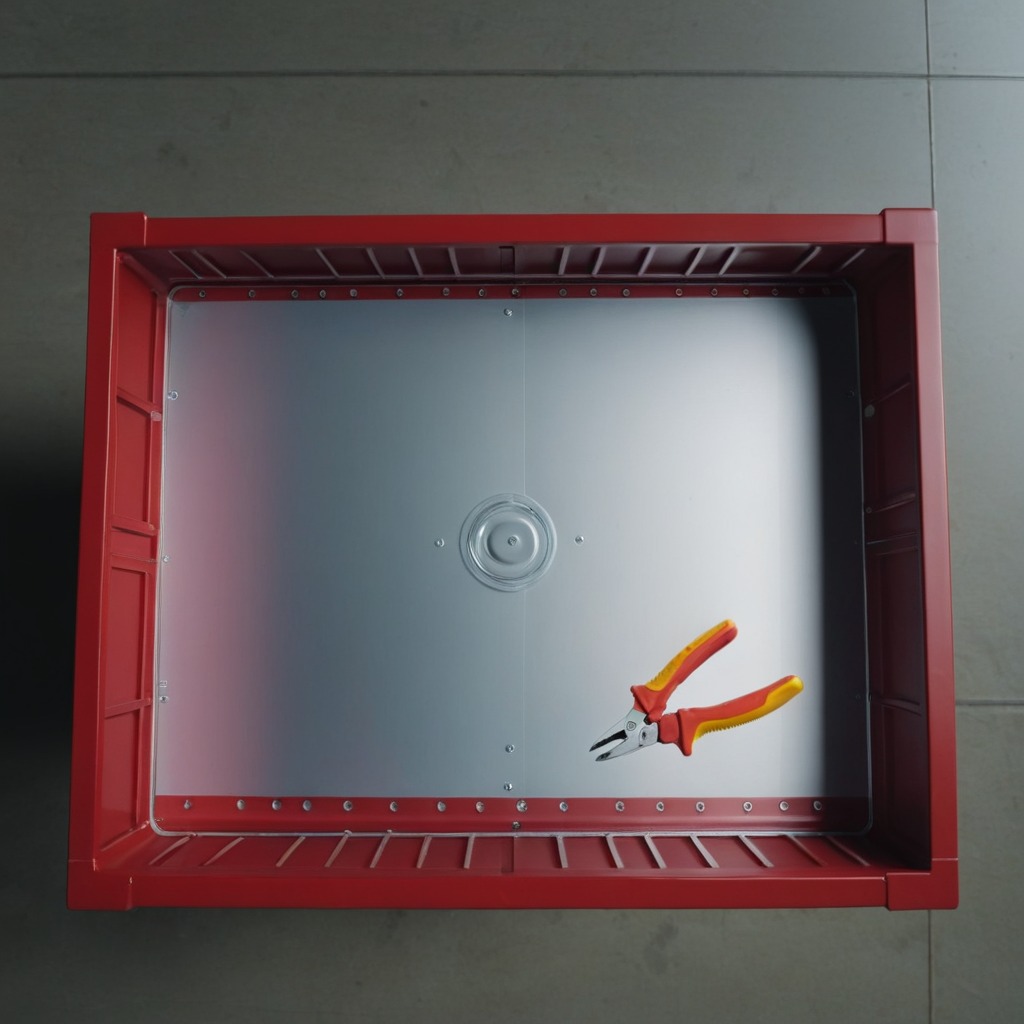
A plier is lying on the toolbox surface in an airplane hangar workshop.